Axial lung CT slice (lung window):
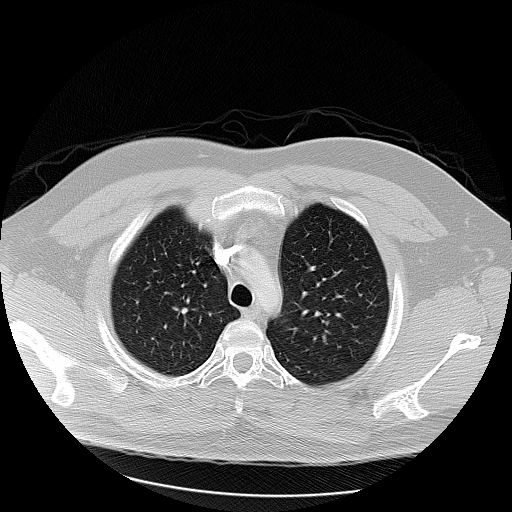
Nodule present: no